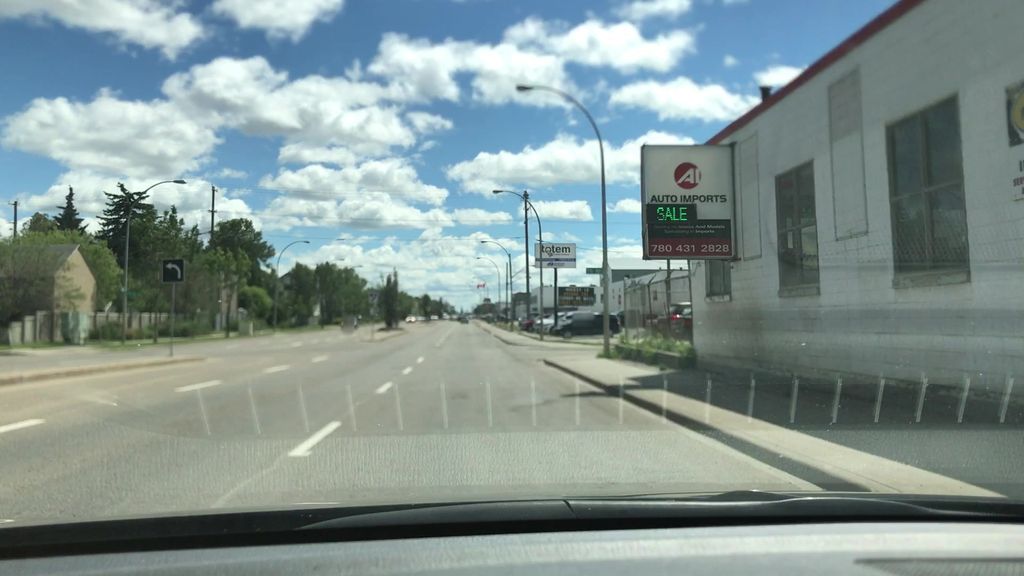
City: edmonton